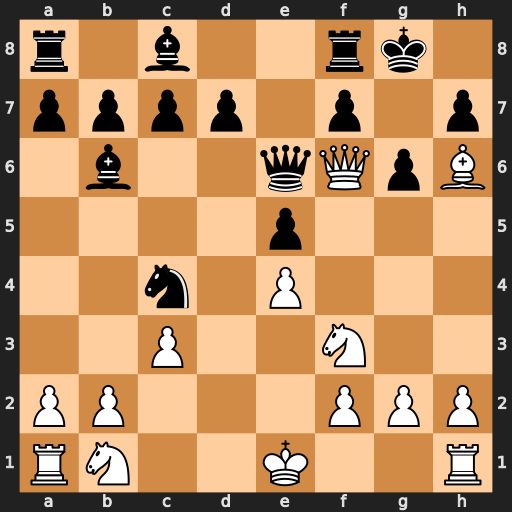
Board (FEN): r1b2rk1/pppp1p1p/1b2qQpB/4p3/2n1P3/2P2N2/PP3PPP/RN2K2R
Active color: w
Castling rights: KQ
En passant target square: -
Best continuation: Qg7#